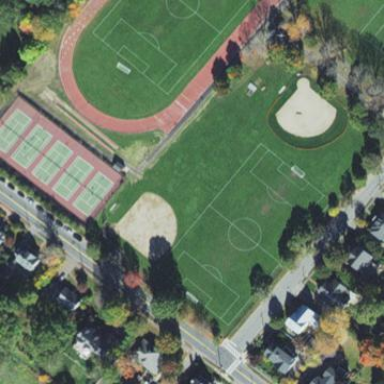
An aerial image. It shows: Soccer pitch for outdoor sports and leisure activities.